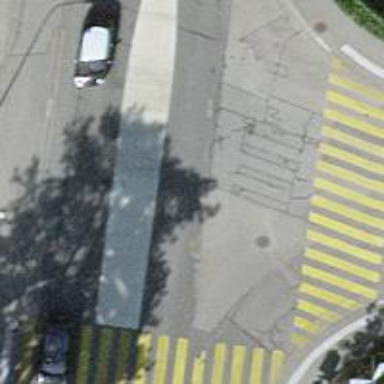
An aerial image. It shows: Road with traffic signals.